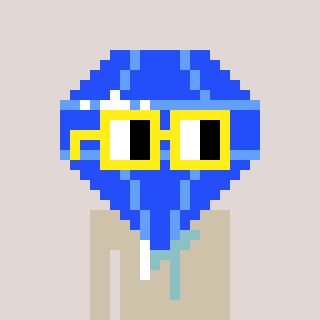
a pixel art character with square yellow glasses, a blue diamond-shaped head and a bege-colored body on a warm background